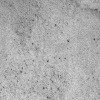
Atmospheric dust classification: not_dusty